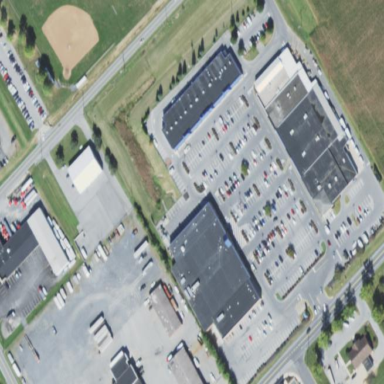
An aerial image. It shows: Retail area.